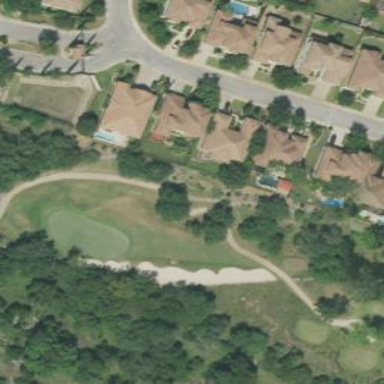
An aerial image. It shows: Rough area in golf course.